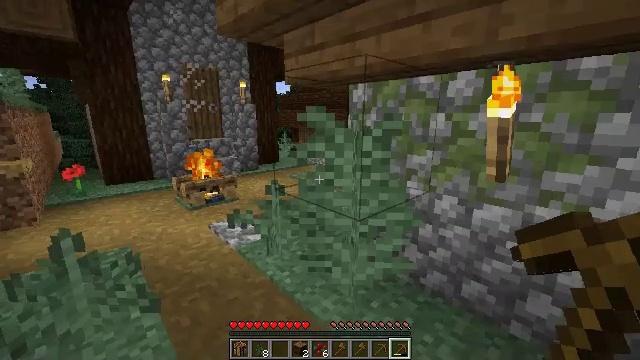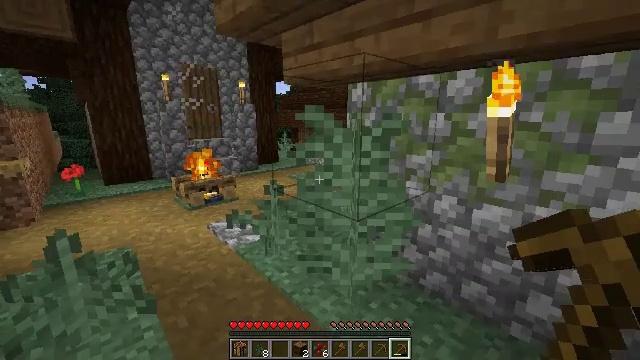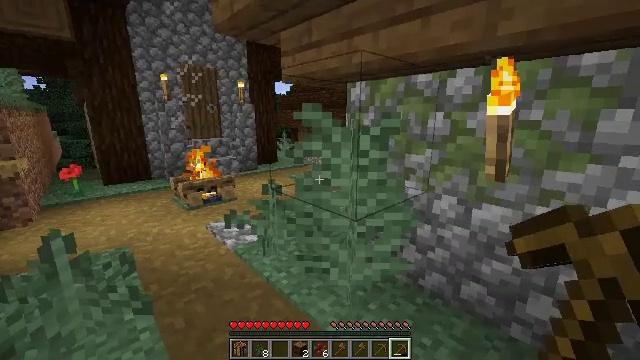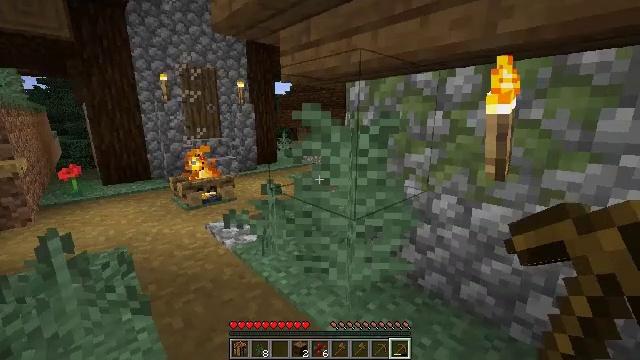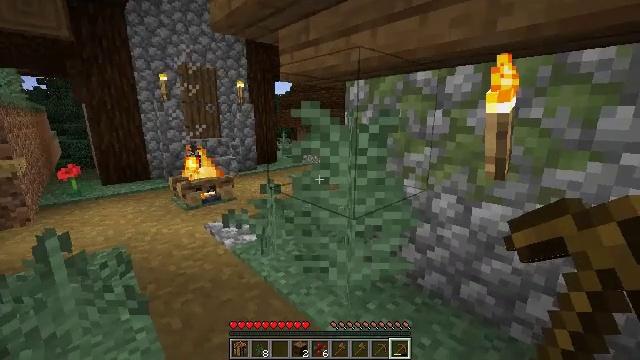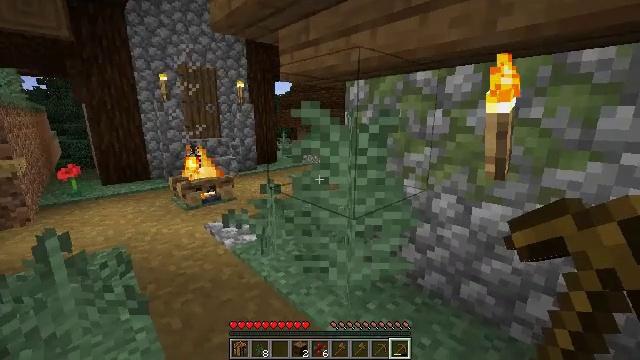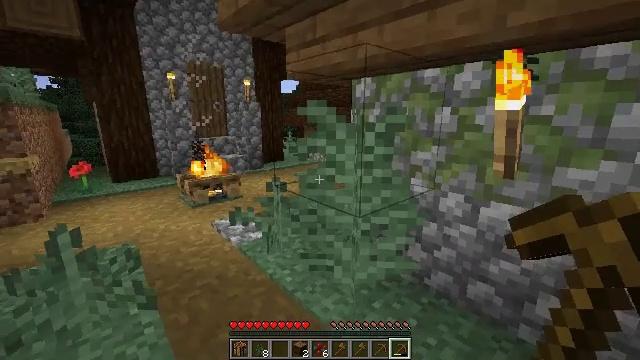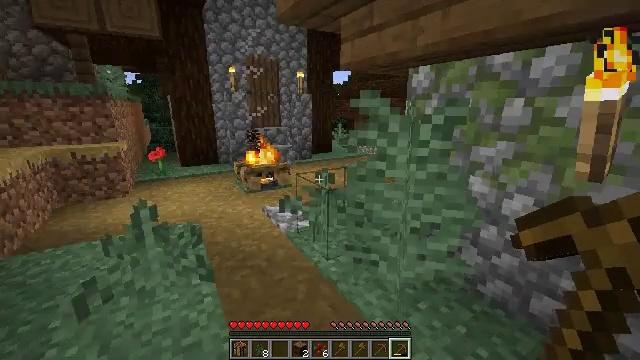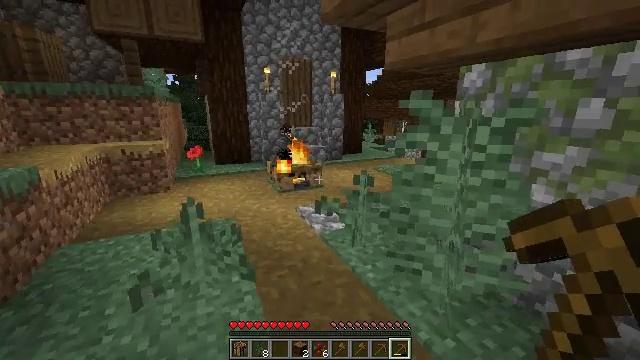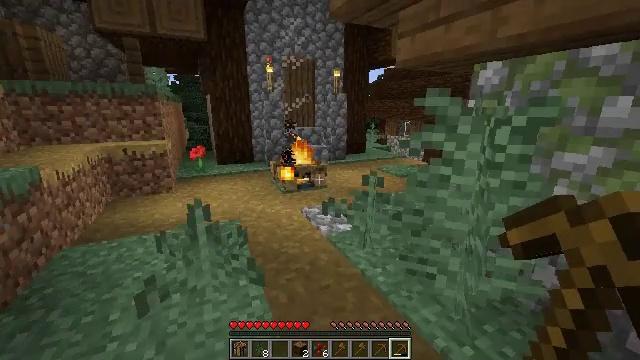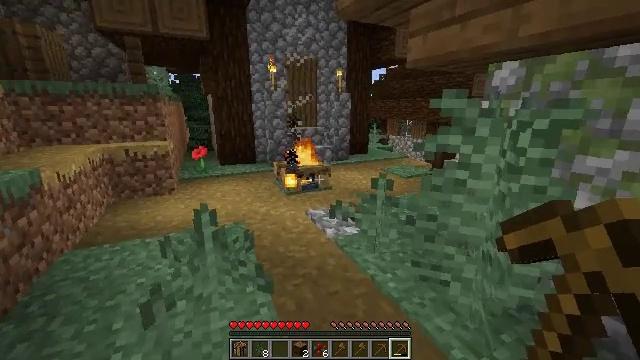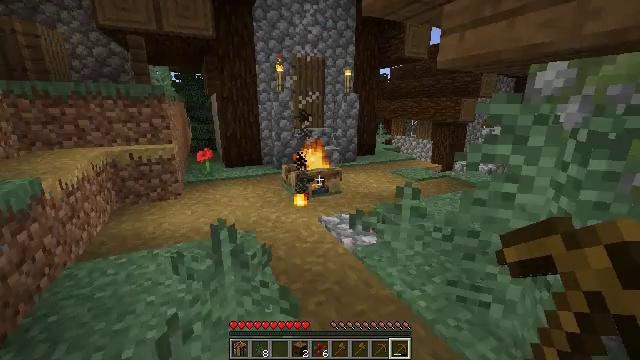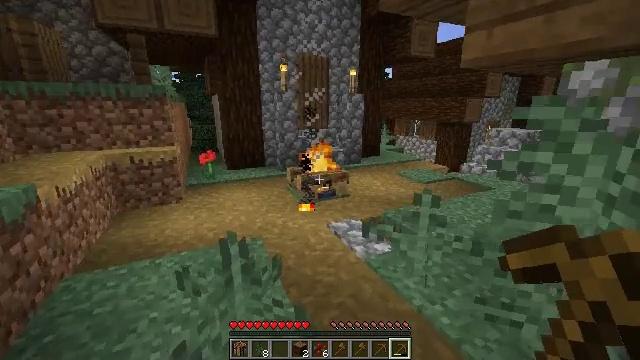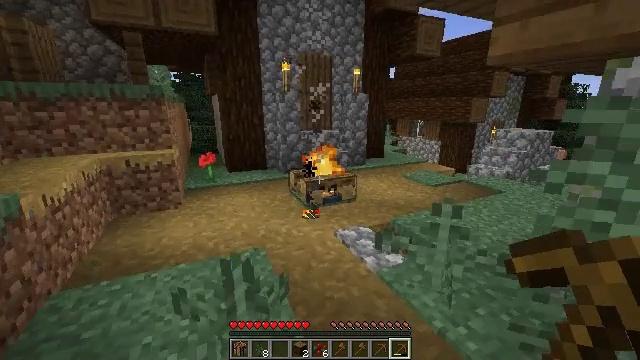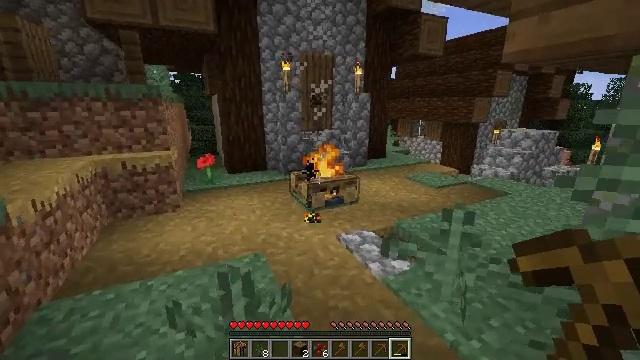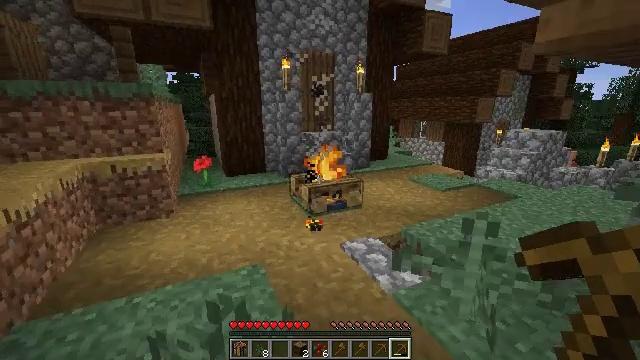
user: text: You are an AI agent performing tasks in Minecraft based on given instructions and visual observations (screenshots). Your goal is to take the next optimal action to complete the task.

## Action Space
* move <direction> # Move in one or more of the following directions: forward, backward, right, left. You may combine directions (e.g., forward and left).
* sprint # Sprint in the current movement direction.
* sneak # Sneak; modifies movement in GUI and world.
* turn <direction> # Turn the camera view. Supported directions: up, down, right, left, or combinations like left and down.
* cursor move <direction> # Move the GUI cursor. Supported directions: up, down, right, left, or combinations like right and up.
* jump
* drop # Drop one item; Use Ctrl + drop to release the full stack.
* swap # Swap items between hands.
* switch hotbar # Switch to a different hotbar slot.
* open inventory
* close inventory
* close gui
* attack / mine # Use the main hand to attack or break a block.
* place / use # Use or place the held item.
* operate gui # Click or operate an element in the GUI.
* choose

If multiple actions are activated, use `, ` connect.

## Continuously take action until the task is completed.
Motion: motion action
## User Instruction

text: Gather spruce leaves to collect foliage.
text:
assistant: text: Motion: no_op
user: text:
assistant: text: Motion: no_op
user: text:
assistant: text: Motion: no_op
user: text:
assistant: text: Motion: no_op
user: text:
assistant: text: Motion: no_op
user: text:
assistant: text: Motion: turn left
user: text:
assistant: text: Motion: move left, turn left and down
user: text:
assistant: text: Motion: move forward and move left, turn left
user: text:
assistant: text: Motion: move forward and move left
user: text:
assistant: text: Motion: move forward and move left
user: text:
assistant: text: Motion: move forward and move left
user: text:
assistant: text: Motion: move forward
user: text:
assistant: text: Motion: move forward
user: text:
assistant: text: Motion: move forward
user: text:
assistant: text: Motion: move forward
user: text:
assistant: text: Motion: move forward
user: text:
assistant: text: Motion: move forward
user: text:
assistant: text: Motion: move forward, turn right
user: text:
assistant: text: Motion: move forward, turn right
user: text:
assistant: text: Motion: move forward, turn right
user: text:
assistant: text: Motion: move forward, turn right
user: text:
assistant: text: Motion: move forward
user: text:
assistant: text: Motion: move forward
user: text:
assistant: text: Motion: move forward and move right
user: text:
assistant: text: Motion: move forward and move right
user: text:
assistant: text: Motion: move forward and move right, turn left
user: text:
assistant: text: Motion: move forward and move right, turn left and up
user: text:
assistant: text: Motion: move forward and move right, turn left and up
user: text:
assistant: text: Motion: move forward and move right, turn left and up
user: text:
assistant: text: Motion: move forward and move right, turn left and up